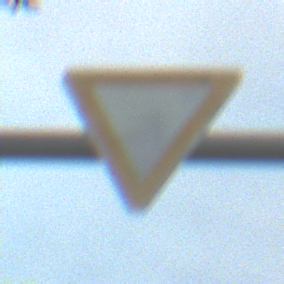
Verkehrszeichen: VorfahrtGewaehren
Umgebung: Outdoor, RoadRail
Tageszeit: SunriseSunset
Wetter: PartlyCloudy
Licht: Natural
Jahreszeit: NotSpecified
Kontrast: LowContrast